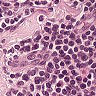
Metastatic tissue present: no